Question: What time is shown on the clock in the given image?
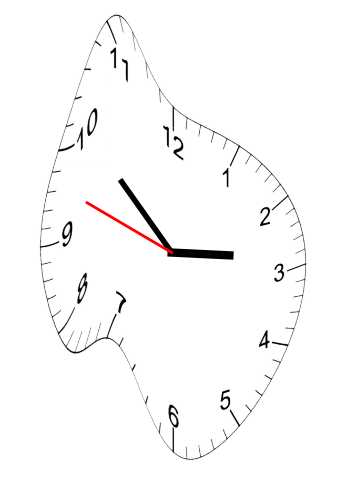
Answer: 02:51:48